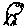
Label: bird